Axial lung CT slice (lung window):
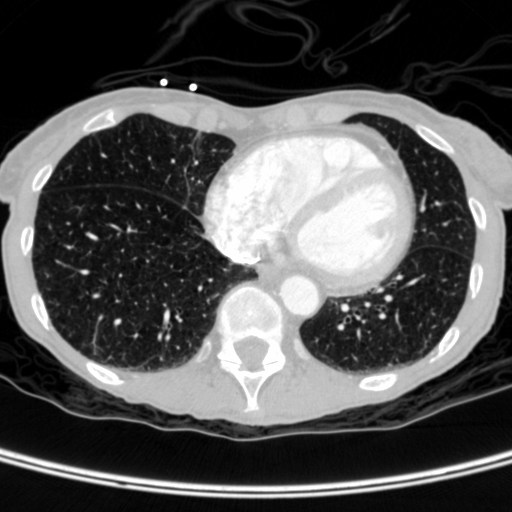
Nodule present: no